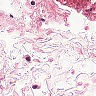
Metastatic tissue present: no